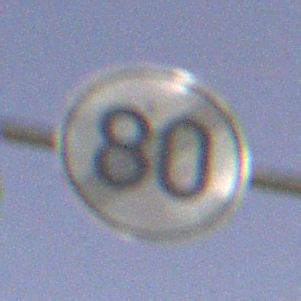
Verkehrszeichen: EndeGeschwindigkeit80
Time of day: Night
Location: Outdoor (Nature)
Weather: Clear
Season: NotSpecified
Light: Natural